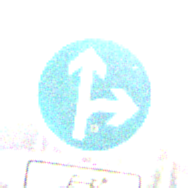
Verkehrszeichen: VorgeschriebeneFahrtrichtungGeradeausOderRechts
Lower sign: EinspurigeFahrzeugeFrei6
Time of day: SunriseSunset
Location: Outdoor (Urban)
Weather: PartlyCloudy
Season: Autumn
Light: Natural